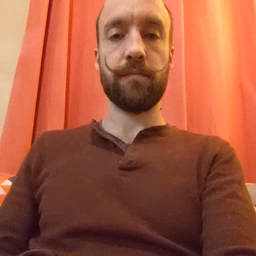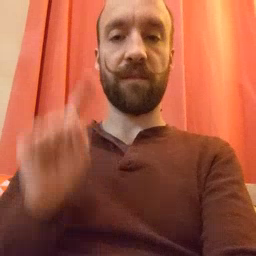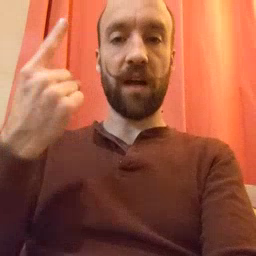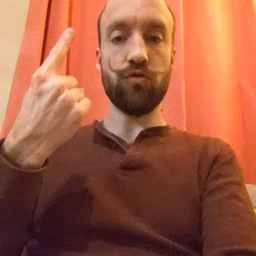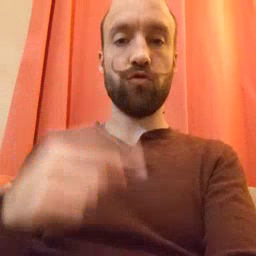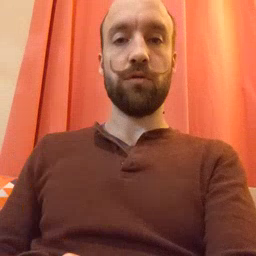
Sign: first